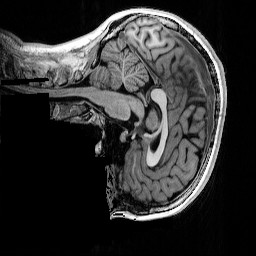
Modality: T1w
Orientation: sagittal
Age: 28
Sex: female
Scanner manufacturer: siemens
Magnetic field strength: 3 T
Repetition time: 4 s
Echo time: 0.00289 s